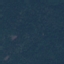
Label: Forest